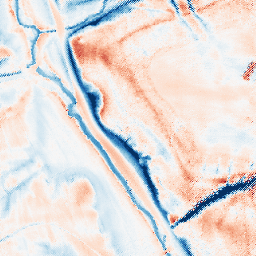
Category: trend_removal
Decomposition family: local_polynomial
Decomposition parameters: window_size: 31
degree: 3
Upsampling method: regularized
Upsampling parameters: scale: 4
lambda_reg: 0.1
Upsampling scale: 4